Question: I get some result from simulation, and i want to make a facetting like this diagram below, and i don't know if it's possible to make this with ggplot2 and the facet_grid option.
My result for simulations have this "simplified" form, one line by simulation :
'''
dat <- read.table(textConnection("P1 P2 P3 P4 R
1 2e-5 1.0 0.6 3 1
2 4e-6 1.5 0.7 1.5 2
3 6e-7 1.2 0.6 2.5 3
4 8e-8 1.45 0.65 3.2 4
"))
'''
And here you can see the simplified graphic i want to produce with ggplot2 and facet_grid

I have one facet/graph by parameter, with different scale corresponding to min/max values for each of my parameter... You can also see on this graphic the color correspondance to localize each simulation in parameter space.
Thanks a lot for help
SR.
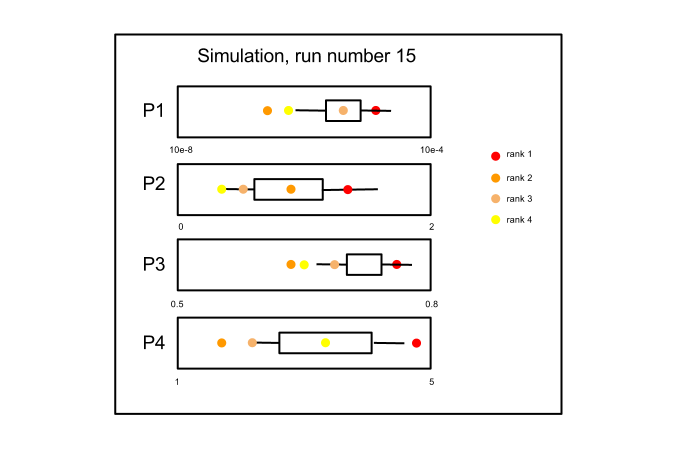
Answer: Here is a start:
'''
library(plyr)
library(ggplot2)
dat.melt <- melt(data, id.vars='R')
ggplot(dat.melt, aes(x=0, y=value)) +
geom_boxplot() +
geom_point(aes(colour=factor(R))) +
facet_wrap(~variable, ncol=1, scales='free') +
coord_flip()
'''
Plenty of other tweaks, but the gist is there. Usually a good first step is to 'melt' the data long and then start fiddling. As a side note, its a good idea to avoid using 'data' for a variable name since its a built in function.